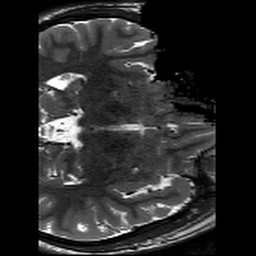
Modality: T2w
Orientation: axial